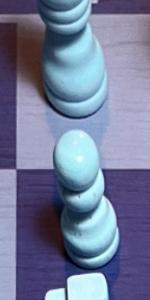
Label: Pawn_White